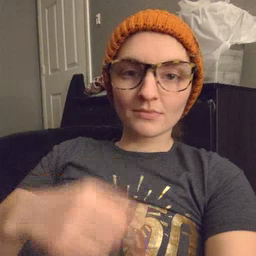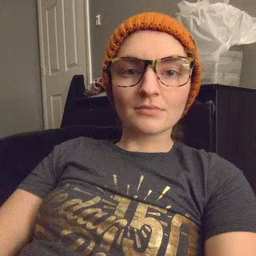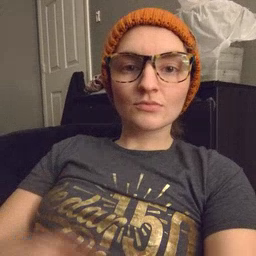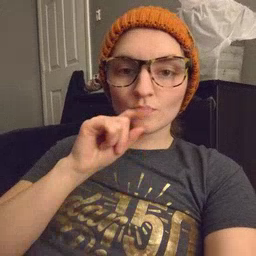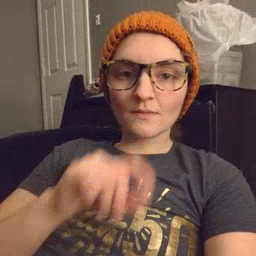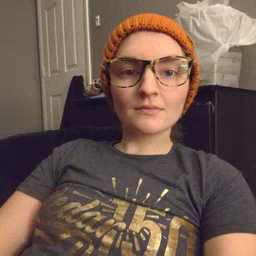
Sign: bird